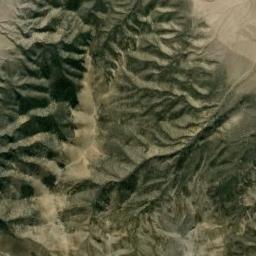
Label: mountain